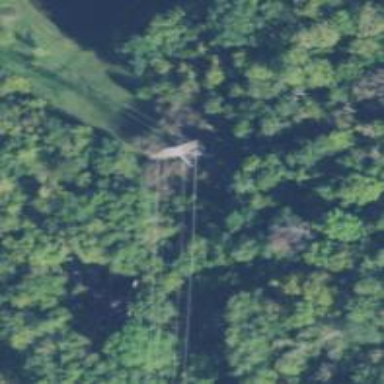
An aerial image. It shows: Lattice structure tower used for power transmission.